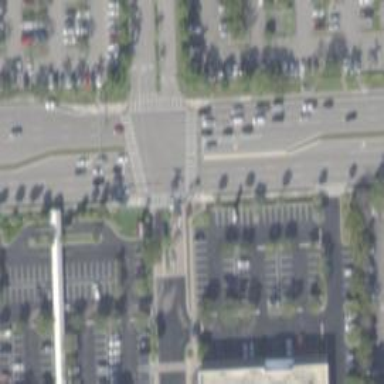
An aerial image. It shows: Primary highway with separate asphalt sidewalks.